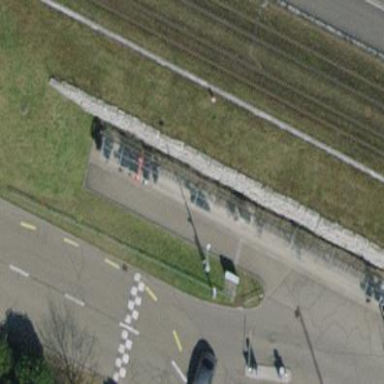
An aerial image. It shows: Bicycle parking facility.